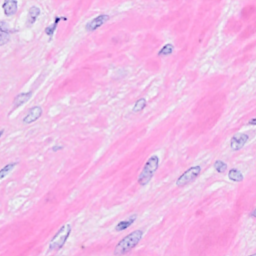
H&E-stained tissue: Breast